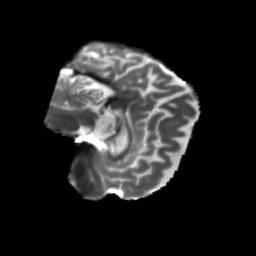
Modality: T2w
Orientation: sagittal
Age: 56
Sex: female
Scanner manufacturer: siemens
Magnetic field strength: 3 T
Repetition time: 5.25 s
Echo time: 0.08 s